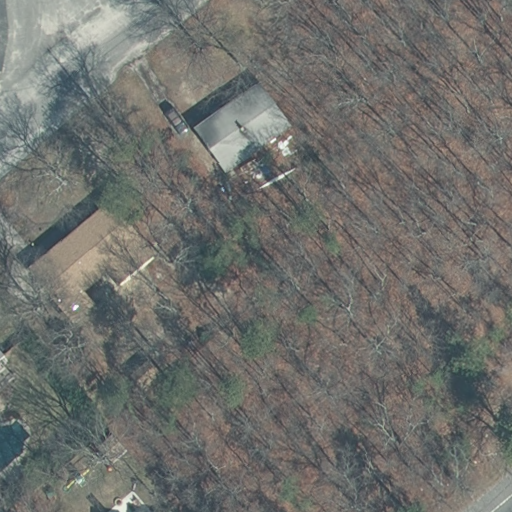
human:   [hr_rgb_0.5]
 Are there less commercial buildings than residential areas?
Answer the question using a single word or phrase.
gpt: yes

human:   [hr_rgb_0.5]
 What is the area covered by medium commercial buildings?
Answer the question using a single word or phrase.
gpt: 0m2

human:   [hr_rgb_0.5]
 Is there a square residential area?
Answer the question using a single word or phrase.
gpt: no

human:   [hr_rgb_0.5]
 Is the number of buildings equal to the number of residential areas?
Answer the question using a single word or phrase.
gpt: no

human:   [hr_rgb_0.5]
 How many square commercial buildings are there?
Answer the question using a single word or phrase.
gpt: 0

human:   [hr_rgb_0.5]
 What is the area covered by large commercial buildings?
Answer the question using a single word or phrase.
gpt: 0m2

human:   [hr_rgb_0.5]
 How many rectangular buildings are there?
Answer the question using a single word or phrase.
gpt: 1

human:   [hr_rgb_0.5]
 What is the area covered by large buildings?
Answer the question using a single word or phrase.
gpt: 0m2

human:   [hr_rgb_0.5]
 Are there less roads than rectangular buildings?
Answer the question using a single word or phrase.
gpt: no

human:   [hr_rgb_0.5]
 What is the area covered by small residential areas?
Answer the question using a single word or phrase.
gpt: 0m2

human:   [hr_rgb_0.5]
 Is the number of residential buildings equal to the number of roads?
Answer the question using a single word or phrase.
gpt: no

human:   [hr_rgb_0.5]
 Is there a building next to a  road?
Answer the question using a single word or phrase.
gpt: yes

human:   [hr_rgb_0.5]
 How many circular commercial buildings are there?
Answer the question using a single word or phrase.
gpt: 0

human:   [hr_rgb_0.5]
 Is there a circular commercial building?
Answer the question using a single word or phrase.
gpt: no

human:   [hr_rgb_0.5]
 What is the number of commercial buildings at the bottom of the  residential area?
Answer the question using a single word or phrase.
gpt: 0

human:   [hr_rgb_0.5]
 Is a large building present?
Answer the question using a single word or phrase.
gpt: no

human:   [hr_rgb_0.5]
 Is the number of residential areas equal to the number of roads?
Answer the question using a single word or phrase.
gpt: no

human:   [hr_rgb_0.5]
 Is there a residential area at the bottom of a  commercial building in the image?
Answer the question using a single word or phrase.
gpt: no

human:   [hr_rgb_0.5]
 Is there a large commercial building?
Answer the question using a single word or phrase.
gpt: no

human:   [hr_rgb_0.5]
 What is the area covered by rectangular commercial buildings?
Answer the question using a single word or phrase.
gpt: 0m2

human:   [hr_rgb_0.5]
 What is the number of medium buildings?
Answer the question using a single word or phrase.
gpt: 3

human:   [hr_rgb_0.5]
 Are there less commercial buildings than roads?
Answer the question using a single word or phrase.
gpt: yes

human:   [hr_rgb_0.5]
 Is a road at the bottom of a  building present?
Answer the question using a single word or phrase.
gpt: no

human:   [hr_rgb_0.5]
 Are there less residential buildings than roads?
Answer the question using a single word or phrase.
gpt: no

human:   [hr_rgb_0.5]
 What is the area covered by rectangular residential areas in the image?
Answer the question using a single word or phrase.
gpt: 10656m2

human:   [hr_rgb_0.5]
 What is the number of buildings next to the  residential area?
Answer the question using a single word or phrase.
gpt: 3

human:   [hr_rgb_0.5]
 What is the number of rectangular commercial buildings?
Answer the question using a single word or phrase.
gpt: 0

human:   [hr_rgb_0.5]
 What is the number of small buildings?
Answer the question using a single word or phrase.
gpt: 0

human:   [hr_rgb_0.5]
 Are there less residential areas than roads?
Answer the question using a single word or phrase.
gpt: yes

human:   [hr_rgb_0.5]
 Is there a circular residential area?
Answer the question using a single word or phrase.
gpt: no

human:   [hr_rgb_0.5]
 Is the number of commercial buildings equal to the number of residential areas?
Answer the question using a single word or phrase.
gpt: no

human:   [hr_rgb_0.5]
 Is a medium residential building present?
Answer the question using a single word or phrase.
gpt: yes

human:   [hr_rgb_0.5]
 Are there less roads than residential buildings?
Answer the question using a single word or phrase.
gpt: yes

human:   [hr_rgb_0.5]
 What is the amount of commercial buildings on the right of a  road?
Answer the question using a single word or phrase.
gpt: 0

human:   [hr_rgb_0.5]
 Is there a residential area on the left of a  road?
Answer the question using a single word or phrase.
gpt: no

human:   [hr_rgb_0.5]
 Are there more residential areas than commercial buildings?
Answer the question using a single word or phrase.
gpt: yes